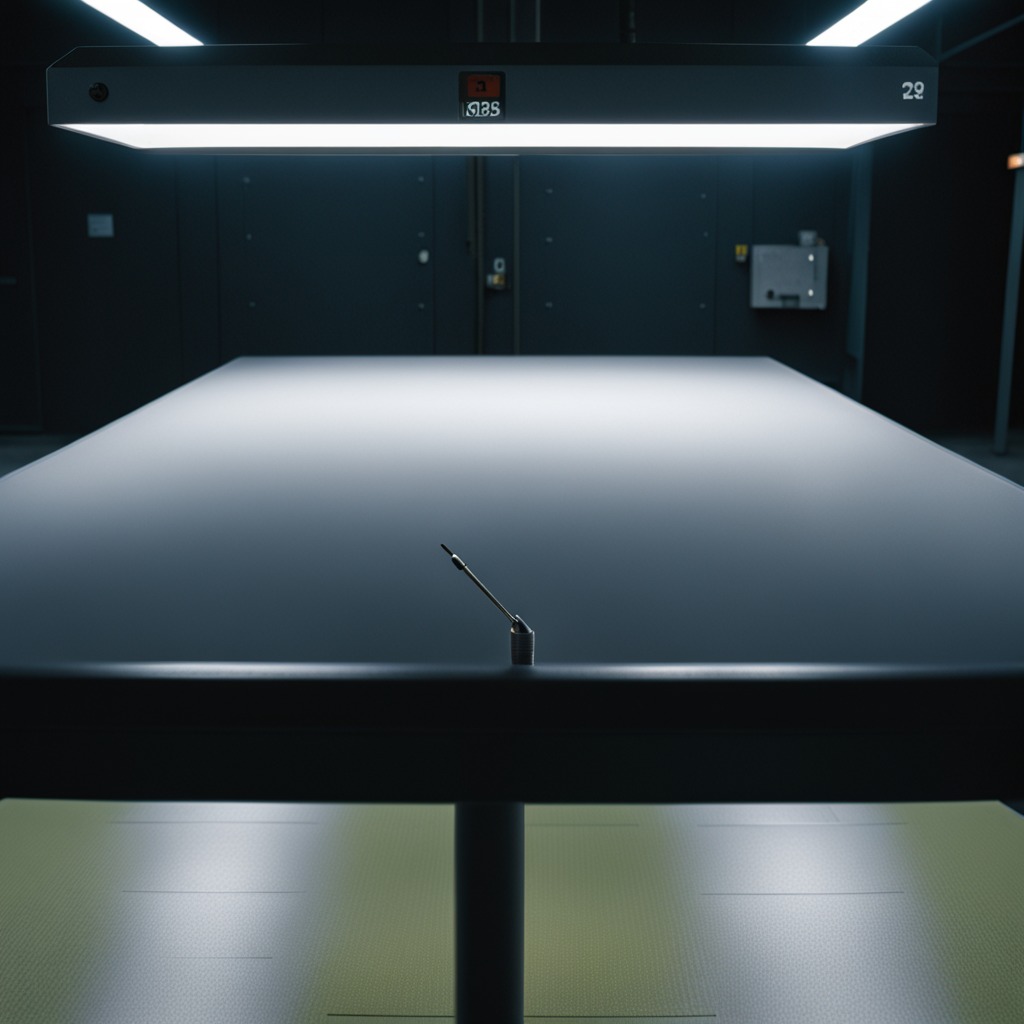
A screwdriver lies on a clean empty table in a railway signal maintenance room lit by harsh overhead fluorescents.